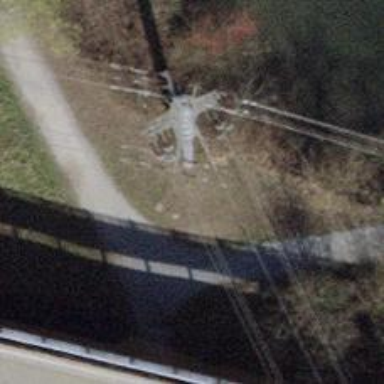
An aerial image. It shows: Concrete power pole.